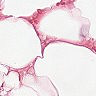
Metastatic tissue present: no